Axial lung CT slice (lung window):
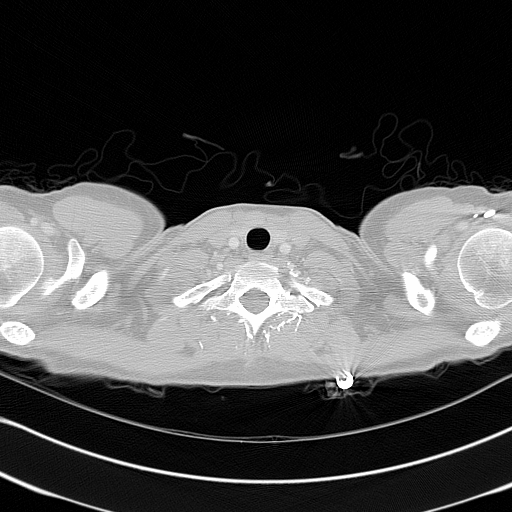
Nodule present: no